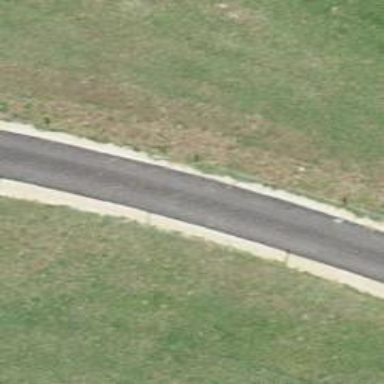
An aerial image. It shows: Service road with grade 1 tracktype.